Question: I wish to set the title of a JavaFX ToggleButton depending of its state:
Imperative Java code:
'''
tgBtn.setText( tgBtn.isSelected() ? "Stop" : "Start" );
'''
I wish to use JavaFX bindings but I miss a "ternary" operator:
'''
tgBtn.textProperty().bind( tgBtn.selectedProperty().asString());
'''
With this binding the text of the button becomes:

Can you suggest a binding to display "Start" / "Stop"?
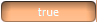
Answer: '''
tgBtn.textProperty().bind(
Bindings.when(tgBtn.selectedProperty())
.then("Stop")
.otherwise("Start")
);
'''